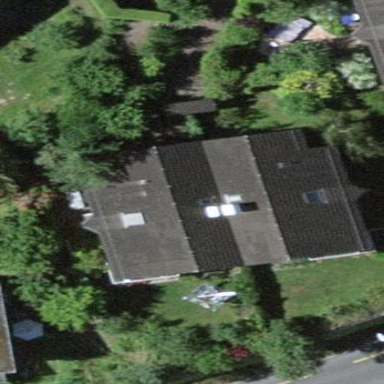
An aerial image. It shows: Semi-detached house.